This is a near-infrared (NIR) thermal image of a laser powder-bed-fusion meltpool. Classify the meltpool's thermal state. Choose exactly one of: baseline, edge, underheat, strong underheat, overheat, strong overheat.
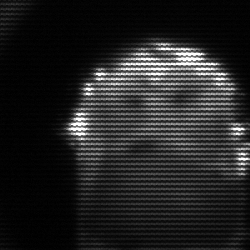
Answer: baseline